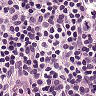
Metastatic tissue present: no